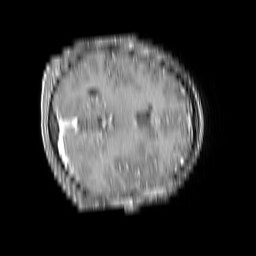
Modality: T1w
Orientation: axial
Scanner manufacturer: philips
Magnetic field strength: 1.5 T
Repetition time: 0.1908 s
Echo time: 0.001944 s